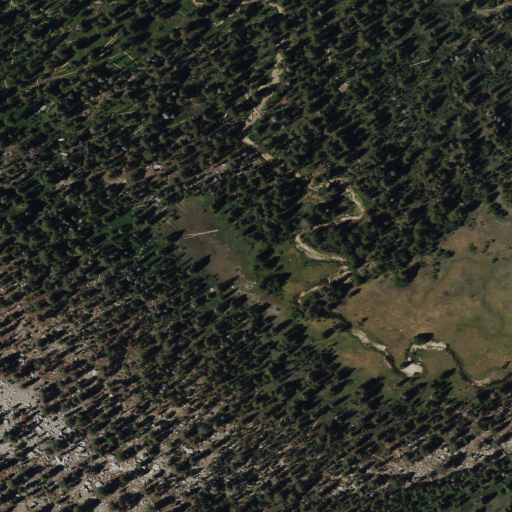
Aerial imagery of plain(s) in California named Givens Meadow containing evergreen forest, herbaceous wetlands, and shrub